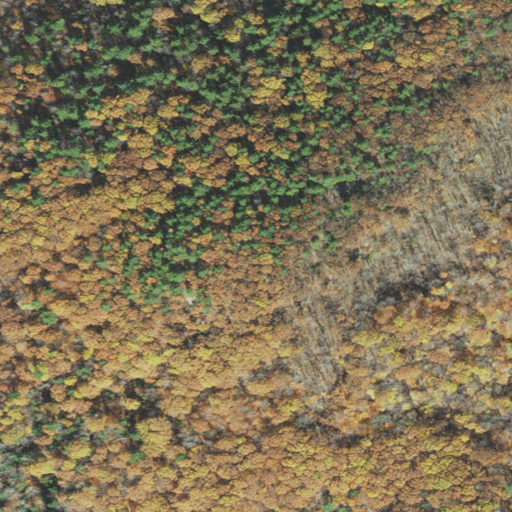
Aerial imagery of mountain in New Hampshire named Holmes Hill containing deciduous forest, mixed forest, shrub, and evergreen forest